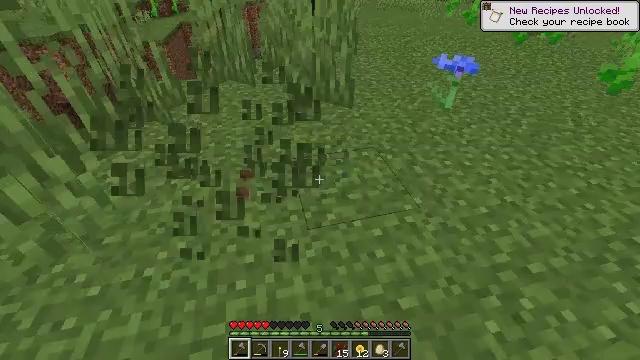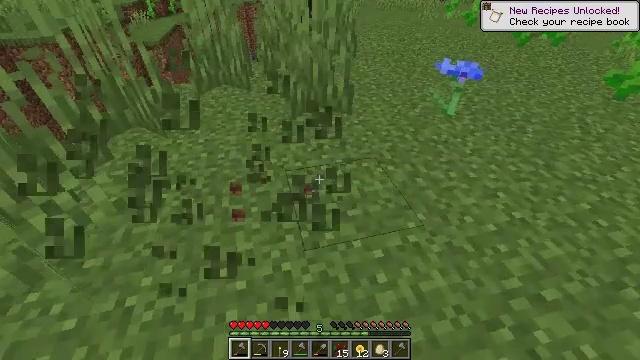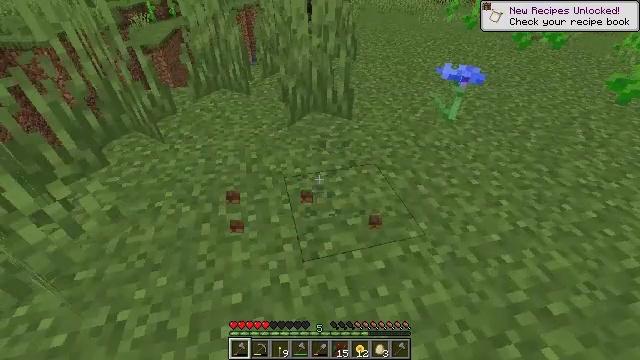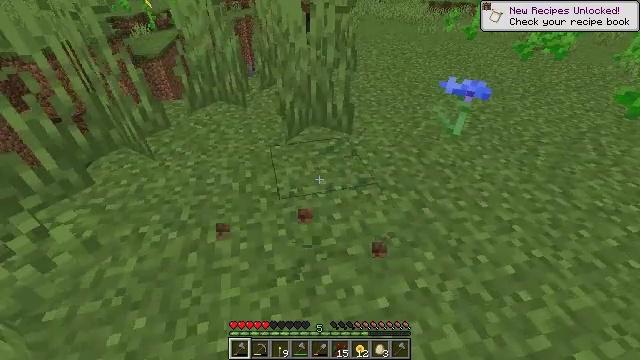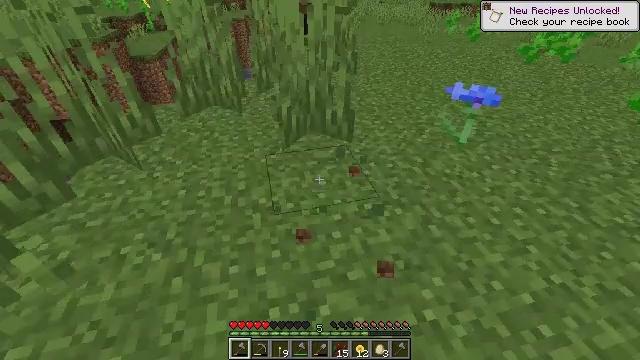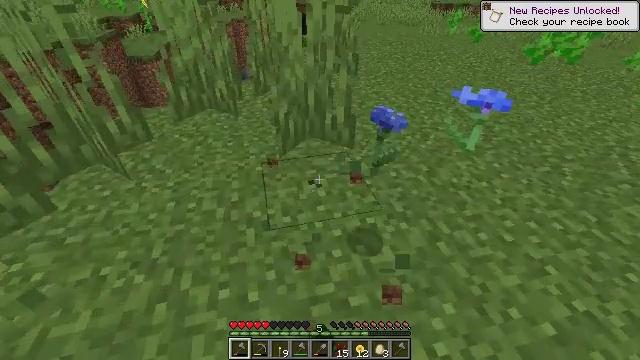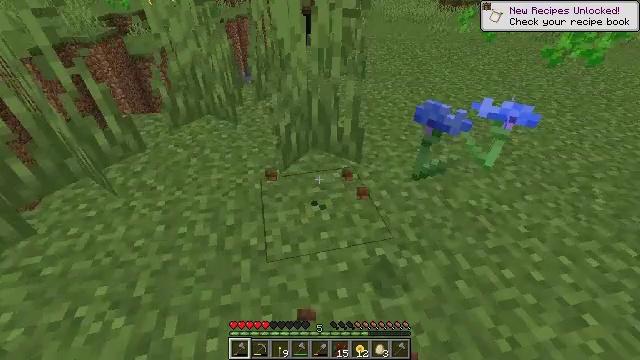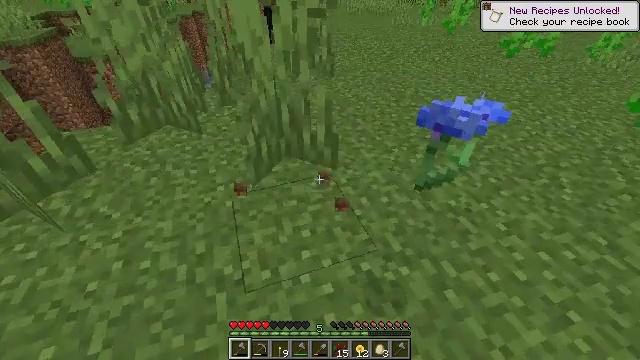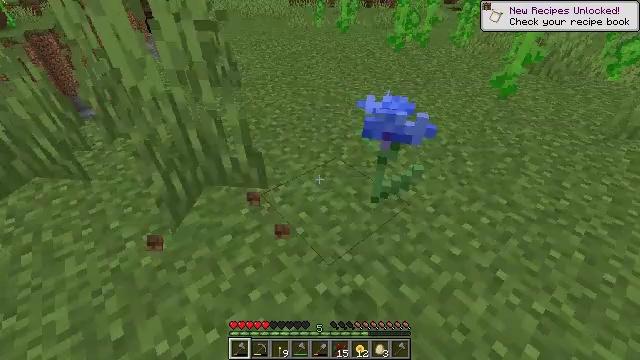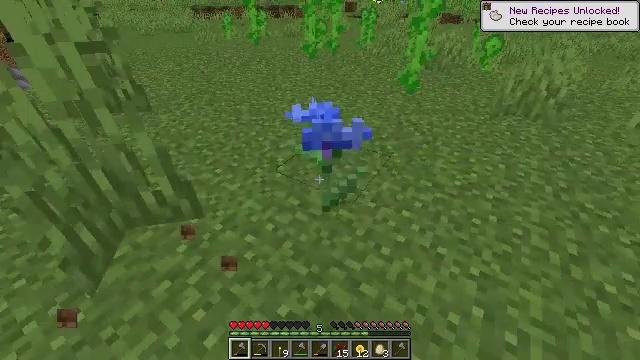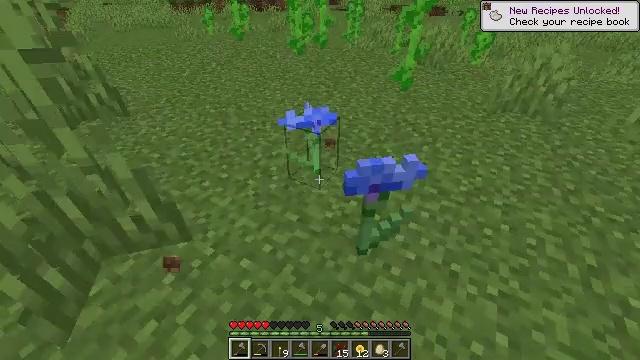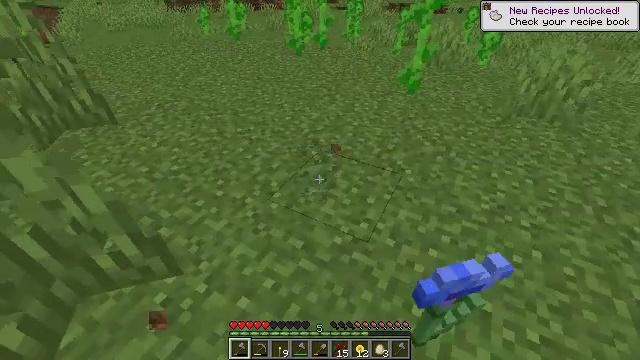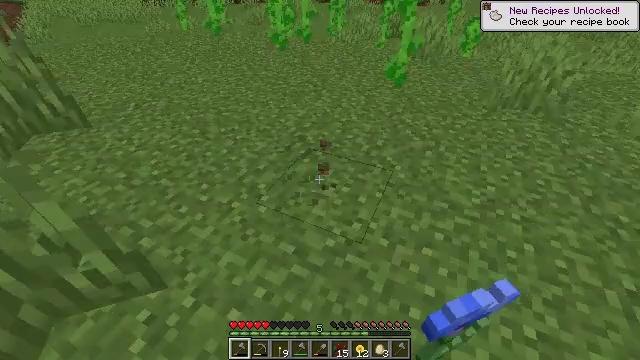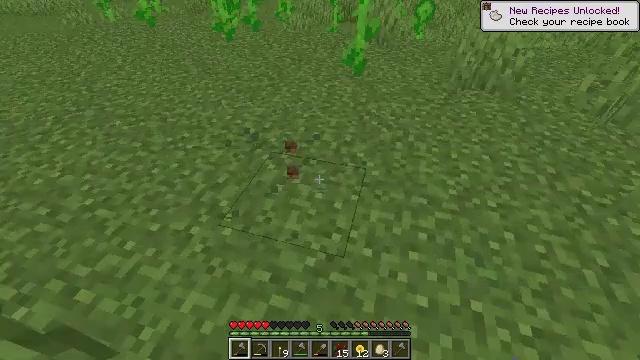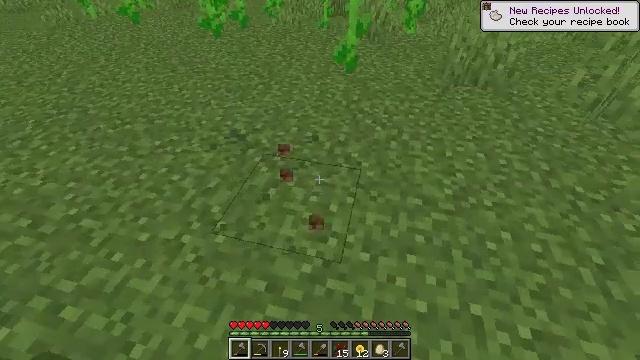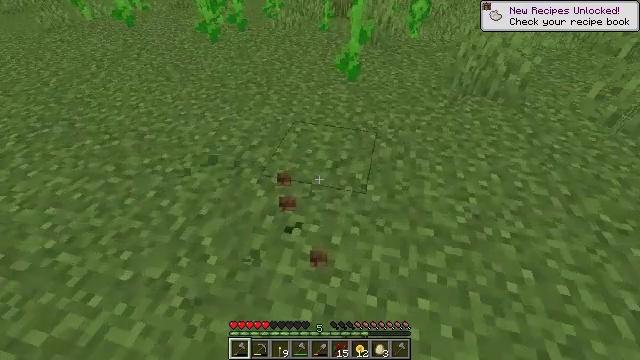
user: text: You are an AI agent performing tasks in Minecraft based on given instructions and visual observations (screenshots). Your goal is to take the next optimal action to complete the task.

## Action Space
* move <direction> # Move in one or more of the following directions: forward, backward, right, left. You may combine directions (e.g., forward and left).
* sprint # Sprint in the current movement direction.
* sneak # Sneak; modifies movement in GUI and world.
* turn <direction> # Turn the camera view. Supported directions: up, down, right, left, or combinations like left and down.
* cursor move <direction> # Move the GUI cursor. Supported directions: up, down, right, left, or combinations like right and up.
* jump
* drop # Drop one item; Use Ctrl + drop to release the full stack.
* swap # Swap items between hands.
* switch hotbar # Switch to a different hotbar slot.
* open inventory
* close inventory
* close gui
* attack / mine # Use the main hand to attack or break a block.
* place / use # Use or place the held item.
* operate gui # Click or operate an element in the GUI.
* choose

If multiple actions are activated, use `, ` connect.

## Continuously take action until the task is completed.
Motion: motion action
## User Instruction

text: Collect a cornflower for blue dye.
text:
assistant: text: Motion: move forward, attack / mine
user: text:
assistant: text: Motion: move forward, attack / mine
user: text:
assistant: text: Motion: move forward, turn up
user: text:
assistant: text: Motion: move forward, attack / mine
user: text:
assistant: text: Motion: move forward, attack / mine
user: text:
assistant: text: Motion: move forward, turn left, attack / mine
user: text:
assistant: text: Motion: move forward, turn right
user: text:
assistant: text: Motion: move forward, turn right
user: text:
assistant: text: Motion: move forward, turn right and up
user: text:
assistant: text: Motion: move forward, turn right and down, attack / mine
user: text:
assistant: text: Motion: move forward, attack / mine
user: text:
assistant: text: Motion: move forward, turn right and down, attack / mine
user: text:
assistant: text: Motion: move forward, turn right and down
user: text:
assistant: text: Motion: move forward, turn right, attack / mine
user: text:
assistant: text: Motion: move forward, attack / mine
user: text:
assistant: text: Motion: attack / mine